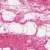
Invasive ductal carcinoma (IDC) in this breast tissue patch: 0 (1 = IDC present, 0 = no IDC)